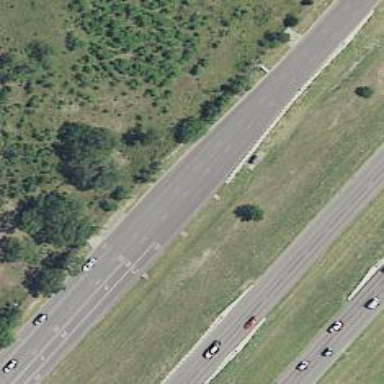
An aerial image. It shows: Secondary road with frontage road alongside.